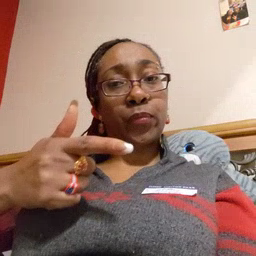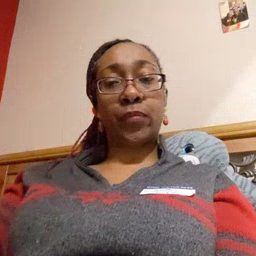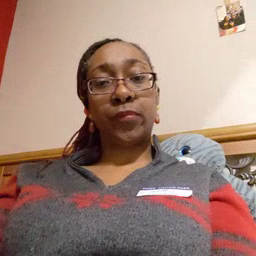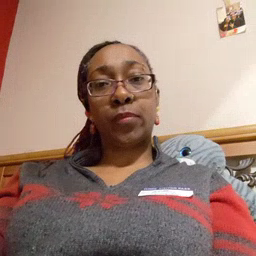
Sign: brother